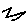
Label: zigzag